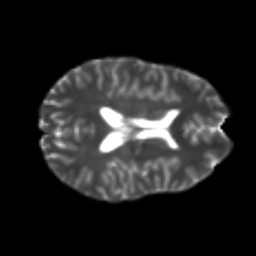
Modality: T2w
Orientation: axial
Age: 23
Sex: female
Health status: healthy
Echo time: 0.074 s